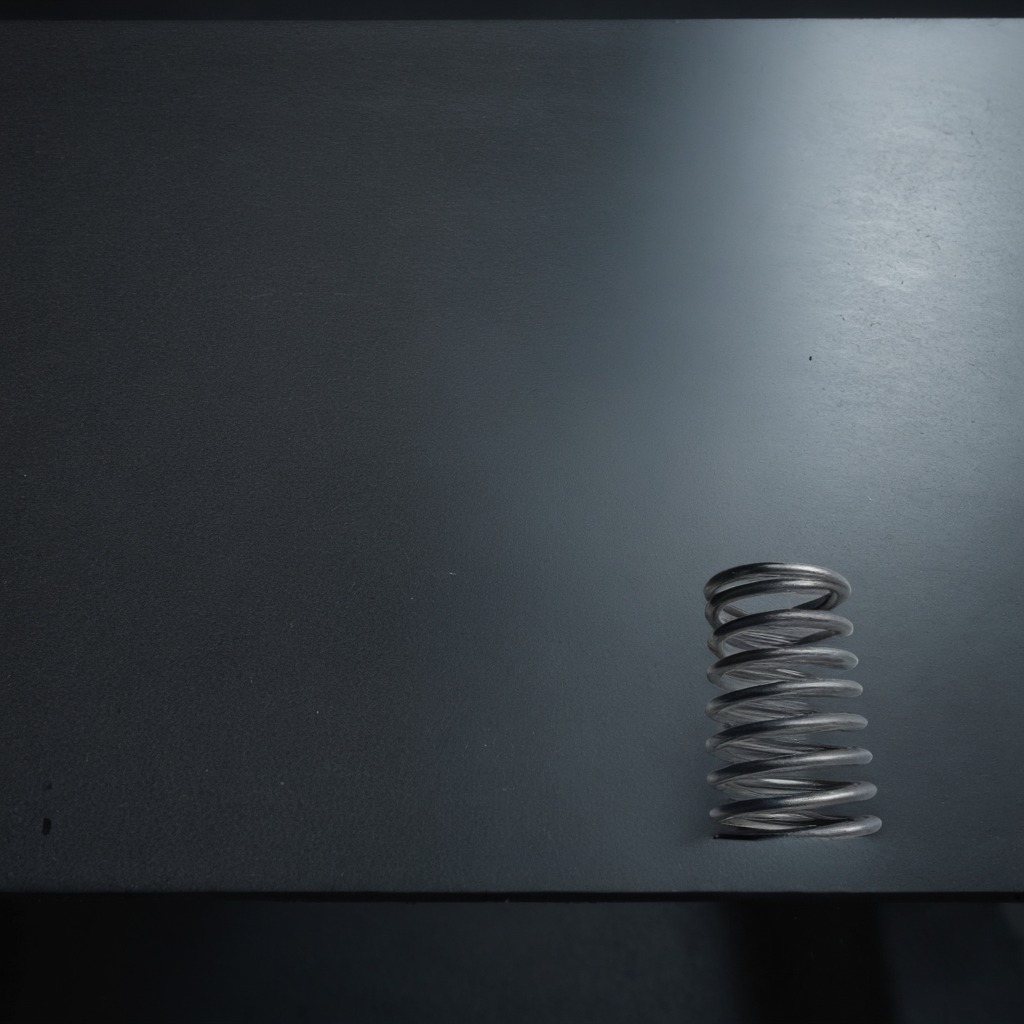
A coiled metal spring is lying on a clean granite table inside a workshop at night dim ambient light soft shadows worn but